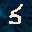
Label: 5